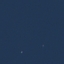
Land use / land cover class: SeaLake